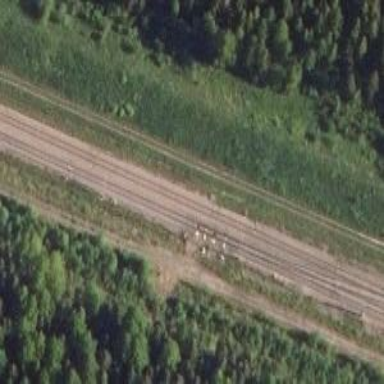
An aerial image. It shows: Railway with continuous electrified contact line.